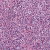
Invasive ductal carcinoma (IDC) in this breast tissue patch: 1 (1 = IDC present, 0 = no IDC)